Question: I am on Solr 3.6.1. And trying to figure out how to use the admin console to query a non-default handler. I tried the following variations:
'''
/CustomHandler
/select&qt=CustomHandler
/select/CustomHandler
'''
None of those work and I have this nagging feeling that I am missing something very obvious but just can't think of it.

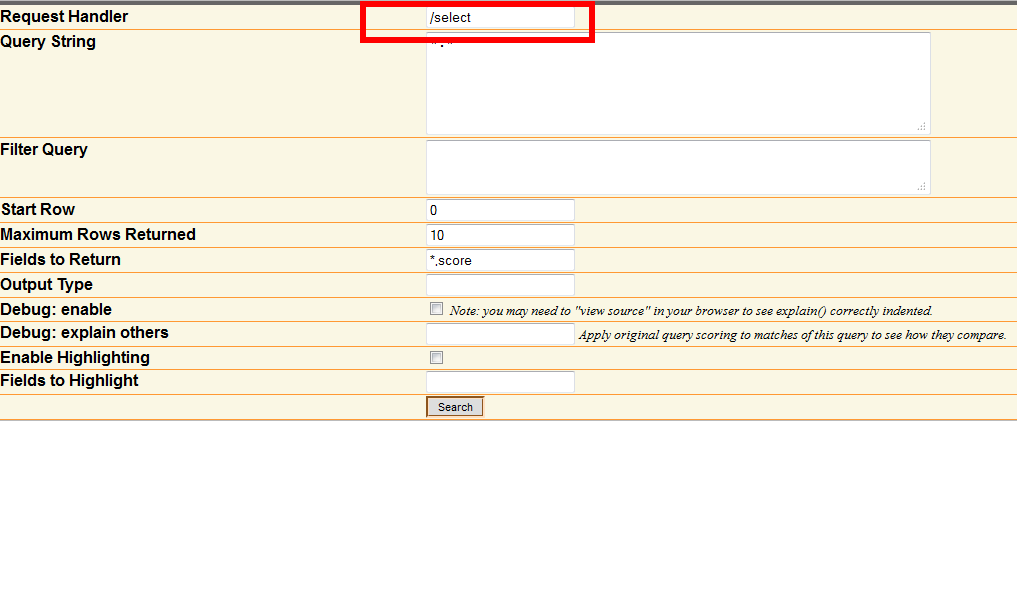
Answer: From looking at the definition of the requestHandler, I believe you need to add the forward slash in front of the name.
'''
<requestHandler name="/CustomHandler" class="solr.SearchHandler">
....
</requestHandler>
'''